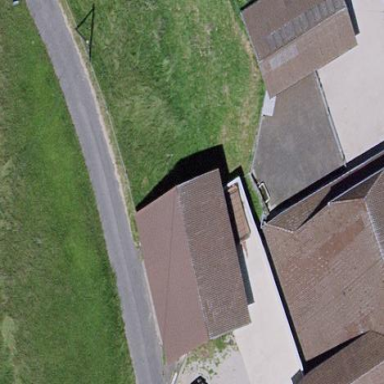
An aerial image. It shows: Barn.